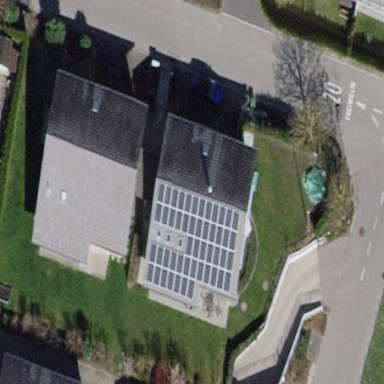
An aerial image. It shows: Solar power generator utilizing photovoltaic technology with solar photovoltaic panels.